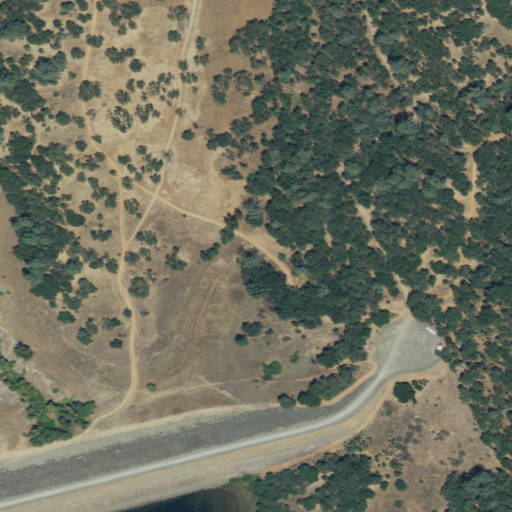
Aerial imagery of valley in California named Deadman Ravine containing grassland, evergreen forest, shrub, deciduous forest, open development, and herbaceous wetlands